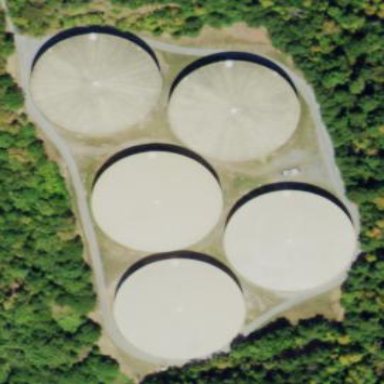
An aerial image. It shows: Water storage area.